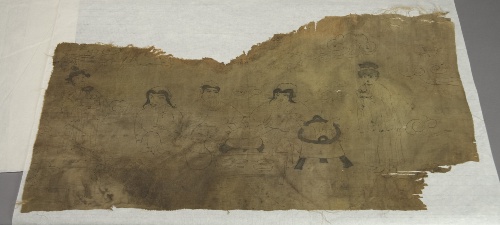
Title: 遼  宴飲圖（殘片）|Banquet Scene
Artist: Unidentified artist
Object type: Fragment
Classification: Paintings
Medium: Fragment from a wall hanging; ink on silk
Culture: China
Period: Liao dynasty (907–1125)
Dimensions: 14 5/8 x 26 in. (37.1 x 66 cm)
Department: Asian Art
Credit line: Seymour Fund, 1999
Accession year: 1999
Repository: Metropolitan Museum of Art, New York, NY
Tags: Banquets|Men|Women|Food